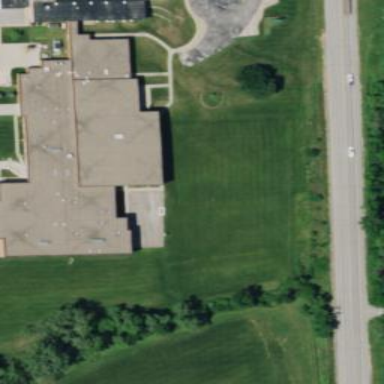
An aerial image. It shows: School building.